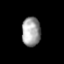
Tissue: prostate
Cell type: Fibroblasts
Senescence score: 0.7057
Nuclear area (px): 535
Mean DAPI intensity: 159.26